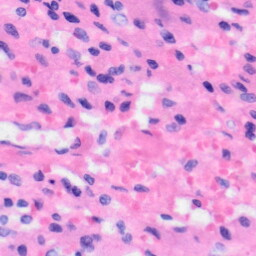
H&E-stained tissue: Liver